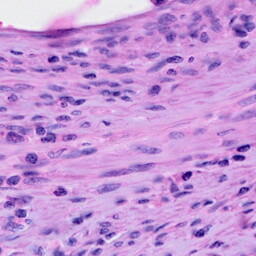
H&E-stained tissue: Cervix